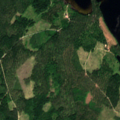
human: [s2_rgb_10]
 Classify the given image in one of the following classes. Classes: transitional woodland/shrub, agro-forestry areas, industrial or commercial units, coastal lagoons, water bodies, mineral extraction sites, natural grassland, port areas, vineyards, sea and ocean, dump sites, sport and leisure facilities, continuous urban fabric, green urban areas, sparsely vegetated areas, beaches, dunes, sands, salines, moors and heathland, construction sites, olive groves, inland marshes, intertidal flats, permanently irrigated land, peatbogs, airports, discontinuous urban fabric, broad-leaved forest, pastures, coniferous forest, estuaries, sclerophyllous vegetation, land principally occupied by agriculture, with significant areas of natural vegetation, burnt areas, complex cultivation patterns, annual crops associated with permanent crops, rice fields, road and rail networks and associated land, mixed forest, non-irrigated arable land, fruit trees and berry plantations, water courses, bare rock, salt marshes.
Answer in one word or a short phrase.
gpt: coniferous forest, water bodies